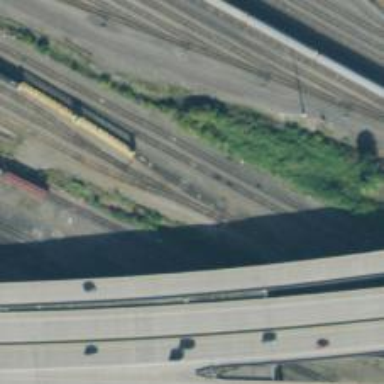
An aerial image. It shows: Railway yard.